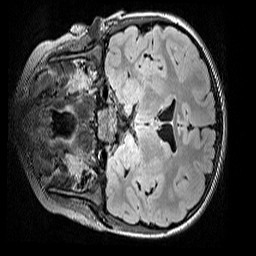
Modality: FLAIR
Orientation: coronal
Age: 9
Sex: male
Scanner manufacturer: siemens
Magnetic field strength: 3 T
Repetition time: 5 s
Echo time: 0.388 s